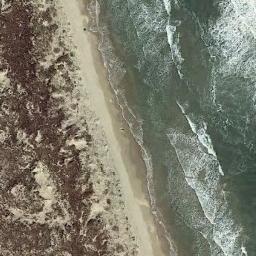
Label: beach